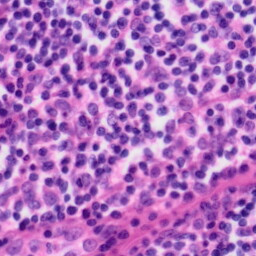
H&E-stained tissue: Tonsil